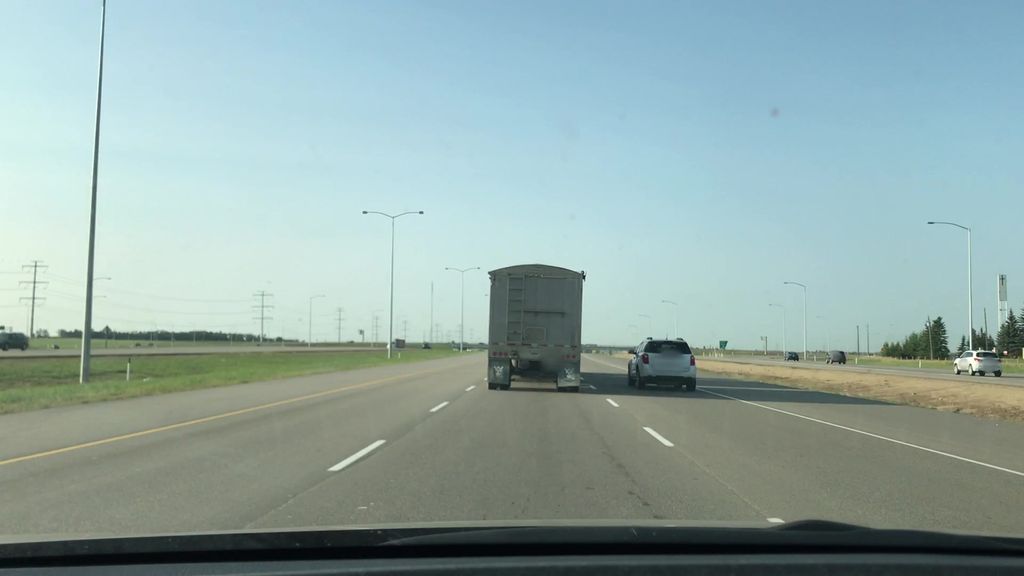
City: edmonton